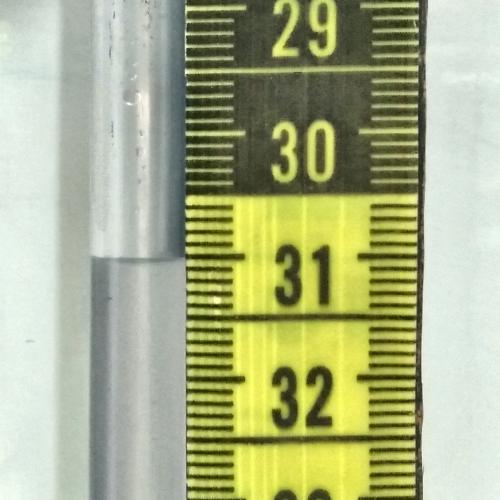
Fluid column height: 31.0 cm